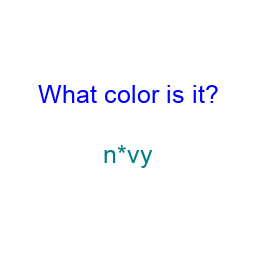
Color: teal
Color name shown: navy
Background color: white
Question text color: blue